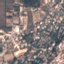
Land use / land cover: Residential